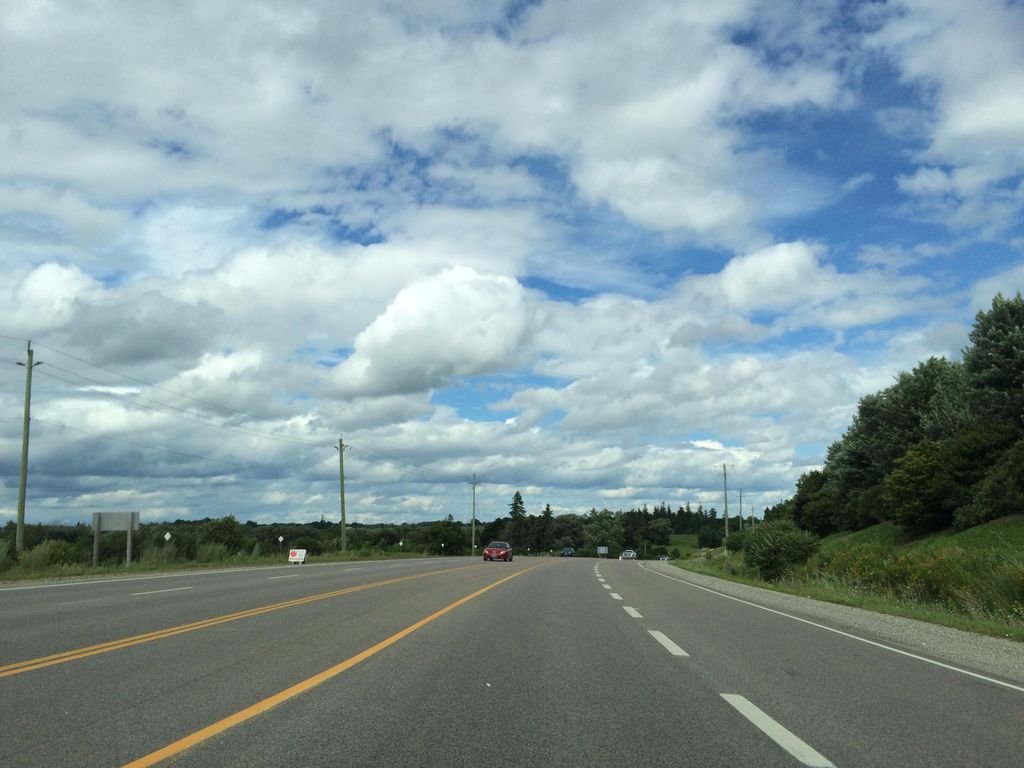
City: kitchener-waterloo